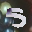
Label: 5